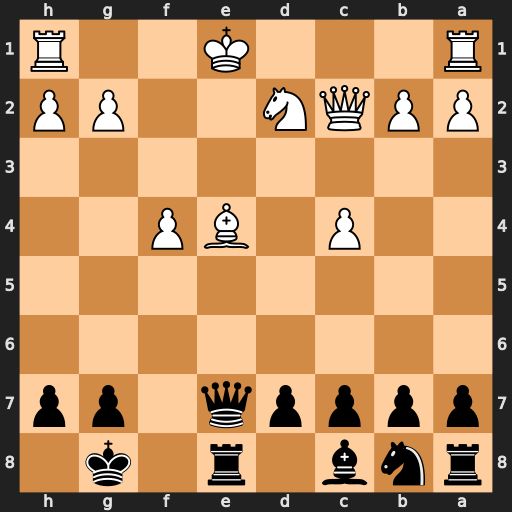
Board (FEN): rnb1r1k1/ppppq1pp/8/8/2P1BP2/8/PPQN2PP/R3K2R
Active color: b
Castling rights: KQ
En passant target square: -
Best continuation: d5 cxd5 Bf5